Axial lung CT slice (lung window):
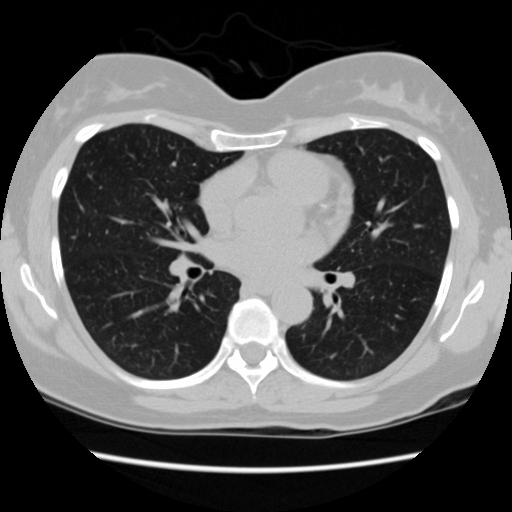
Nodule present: no